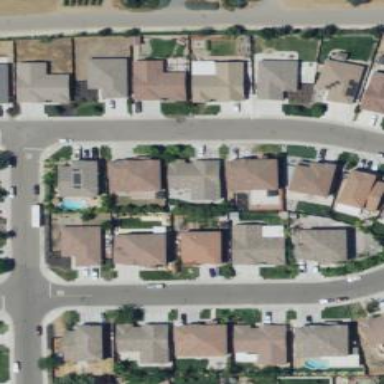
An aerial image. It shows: This residential area consists of single-family homes.